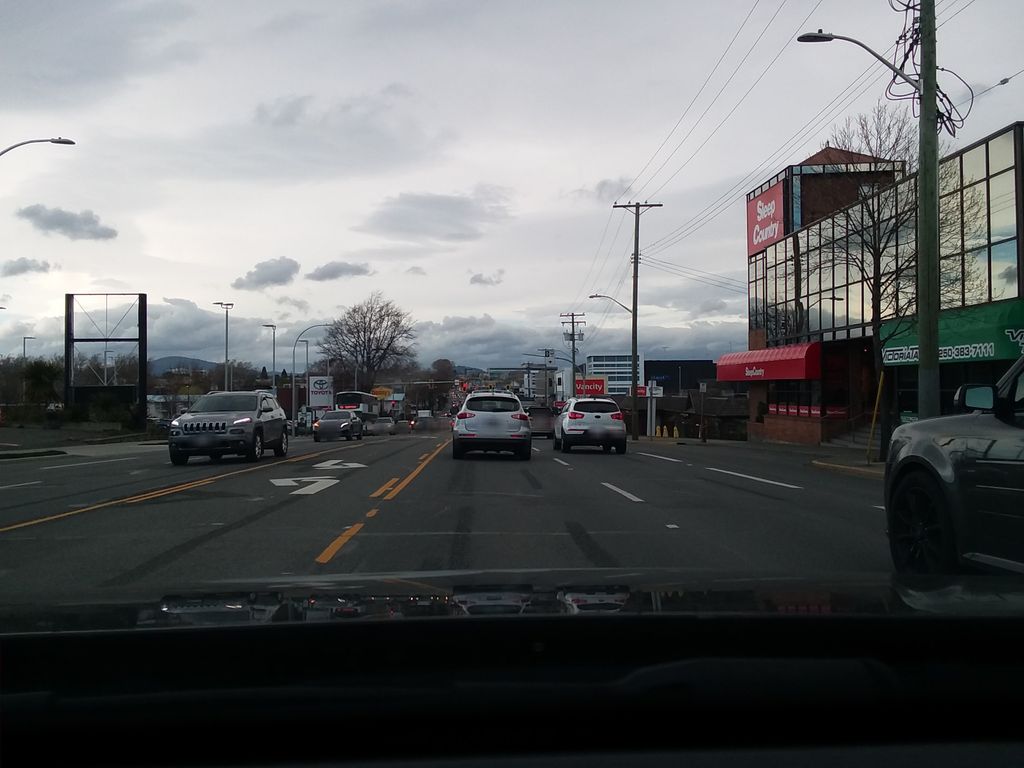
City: victoria